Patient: sex M, age 33
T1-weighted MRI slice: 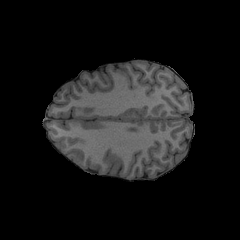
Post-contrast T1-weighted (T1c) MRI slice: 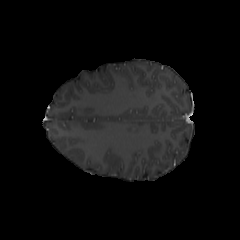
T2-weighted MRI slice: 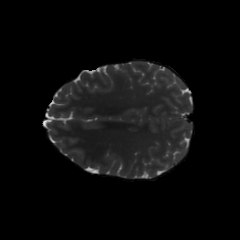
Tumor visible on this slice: no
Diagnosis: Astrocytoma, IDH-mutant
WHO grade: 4